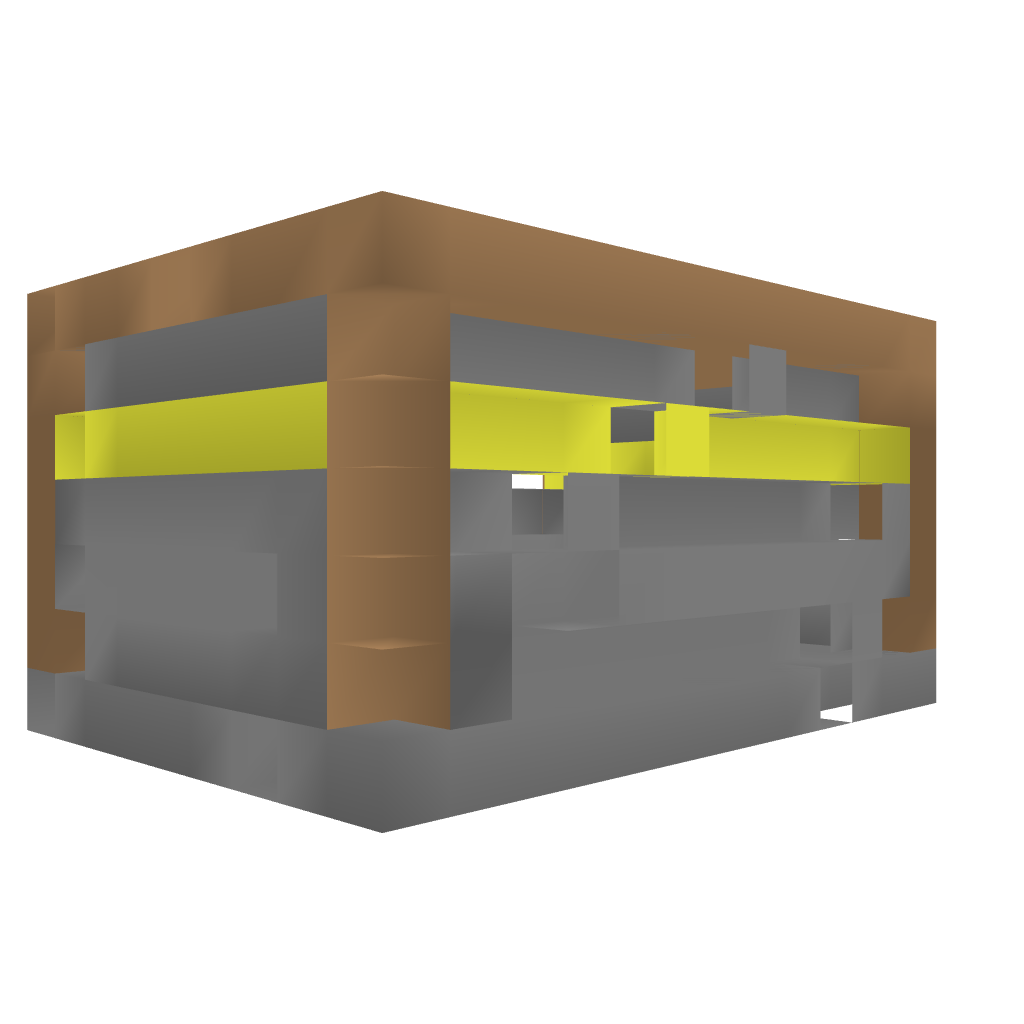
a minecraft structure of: Factory Template bad low quality